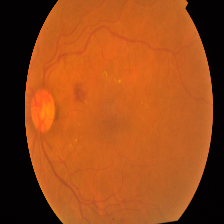
Diabetic retinopathy grade: Proliferative DR